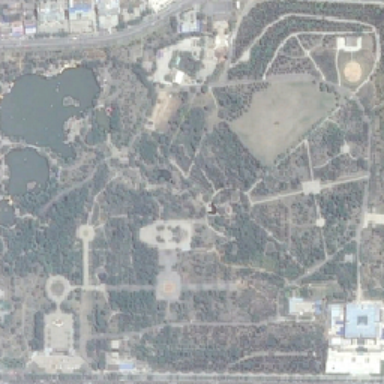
The park with a lake in the corner is surrounded by roads .